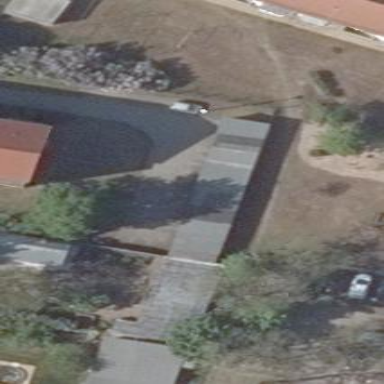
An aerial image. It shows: Group of garages.